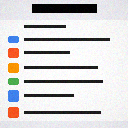
Screen state: on